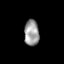
Tissue: skin
Cell type: Epithelial cells
Senescence score: 0.2507
Nuclear area (px): 379
Mean DAPI intensity: 154.272